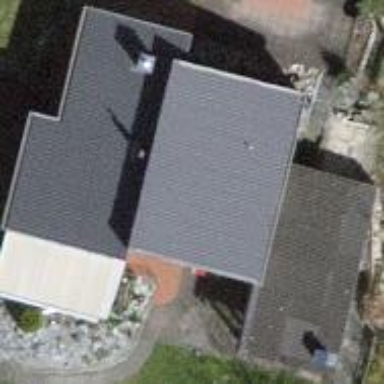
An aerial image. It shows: Simple and straightforward house.